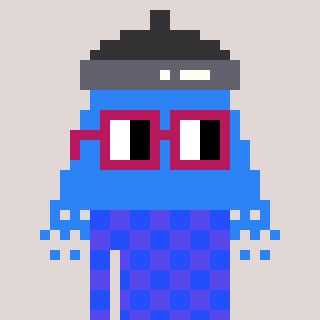
a pixel art character with square dark red glasses, a shower-shaped head and a computerblue-colored body on a warm background